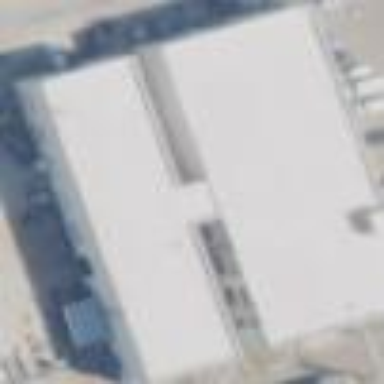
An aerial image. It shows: Industrial building.